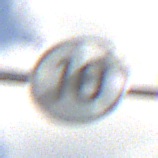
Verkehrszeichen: EndeGeschwindigkeit10
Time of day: Midday
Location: Outdoor (RoadRail)
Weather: PartlyCloudy
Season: NotSpecified
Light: Natural